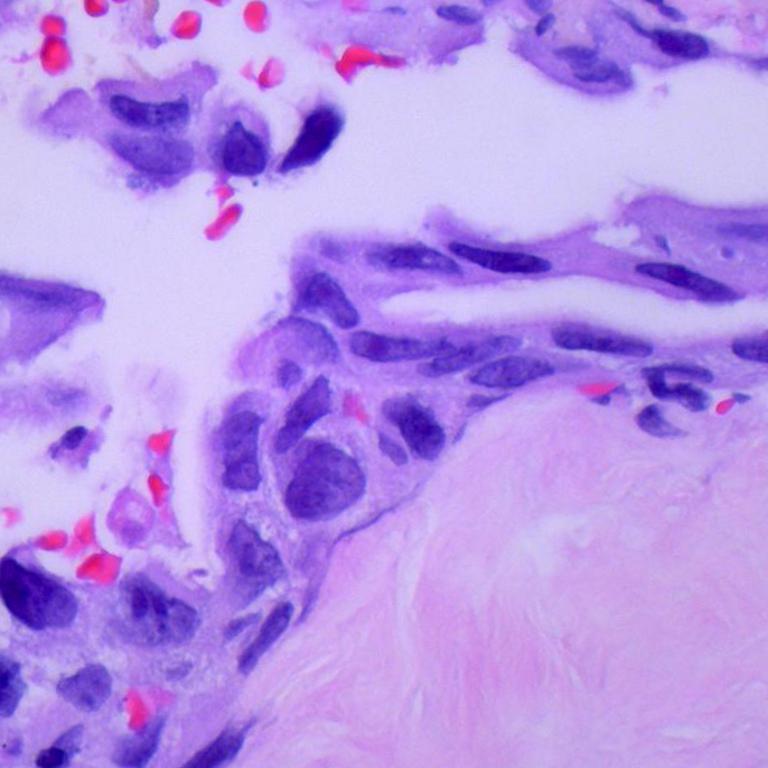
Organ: lung
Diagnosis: adenocarcinomas